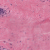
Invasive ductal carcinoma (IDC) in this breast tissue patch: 0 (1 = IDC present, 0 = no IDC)